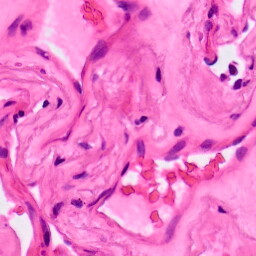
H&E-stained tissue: Lung